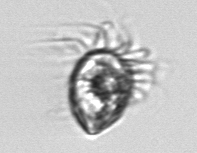
Label: Ciliophora